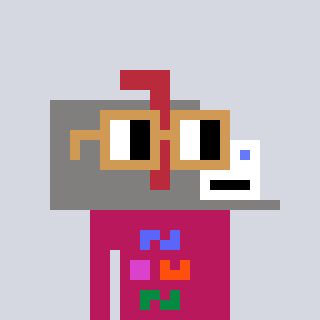
a pixel art character with square brown glasses, a mailbox-shaped head and a darkpink-colored body on a cool background